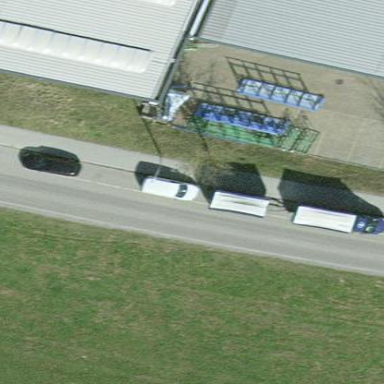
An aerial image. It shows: Asphalt parking lane.